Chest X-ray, AP view. Patient: 53 years old, sex M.
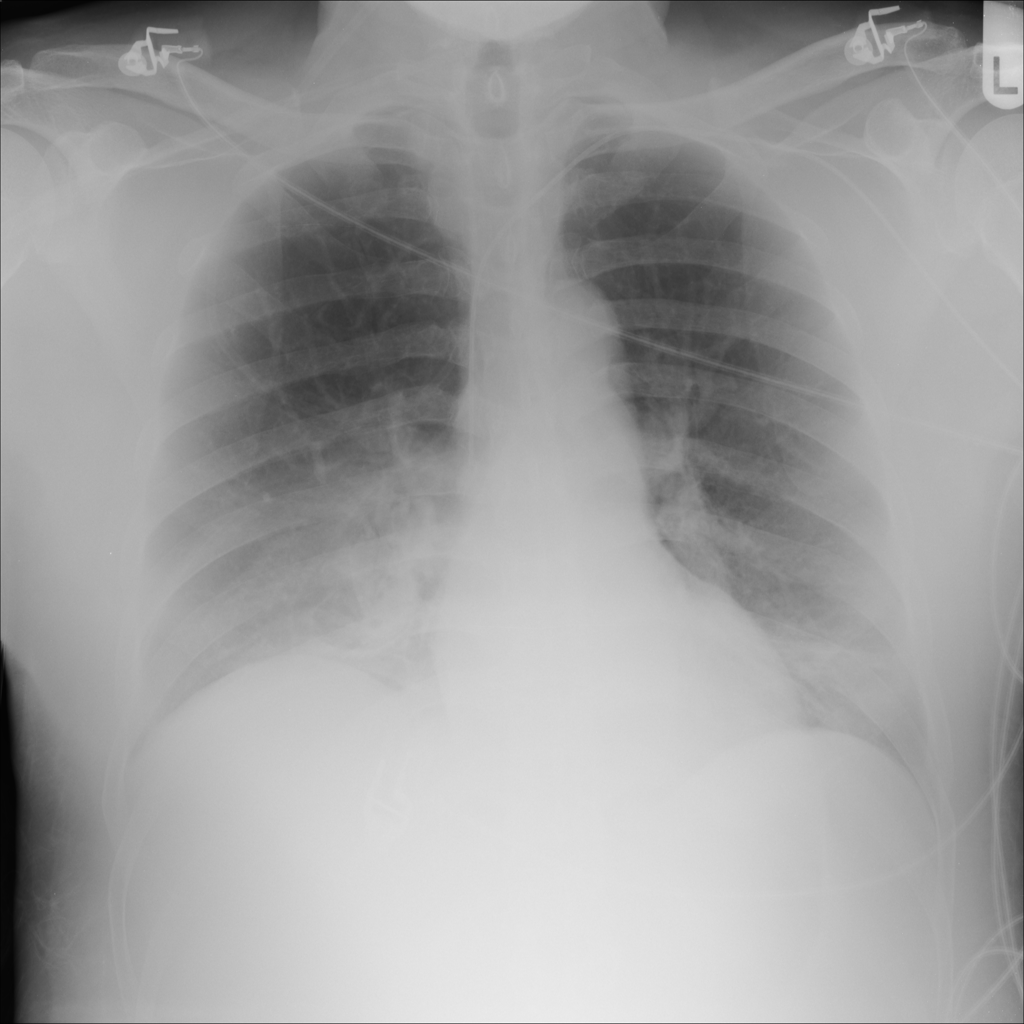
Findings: Atelectasis